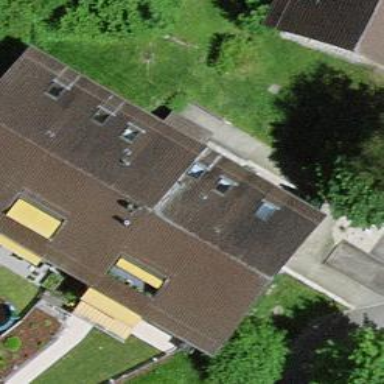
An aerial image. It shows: Residential building.